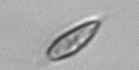
Label: Chrysochromulina